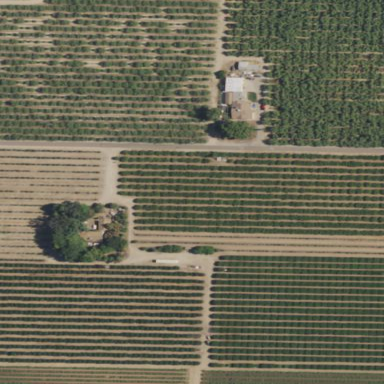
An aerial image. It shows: Beautiful vineyard in the countryside.